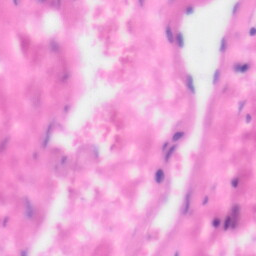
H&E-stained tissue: Kidney